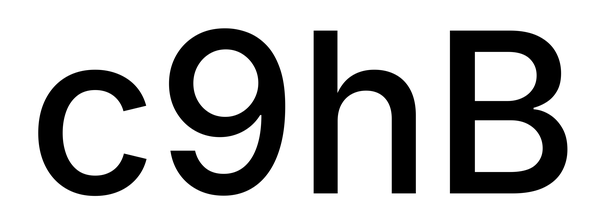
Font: Inter_Medium